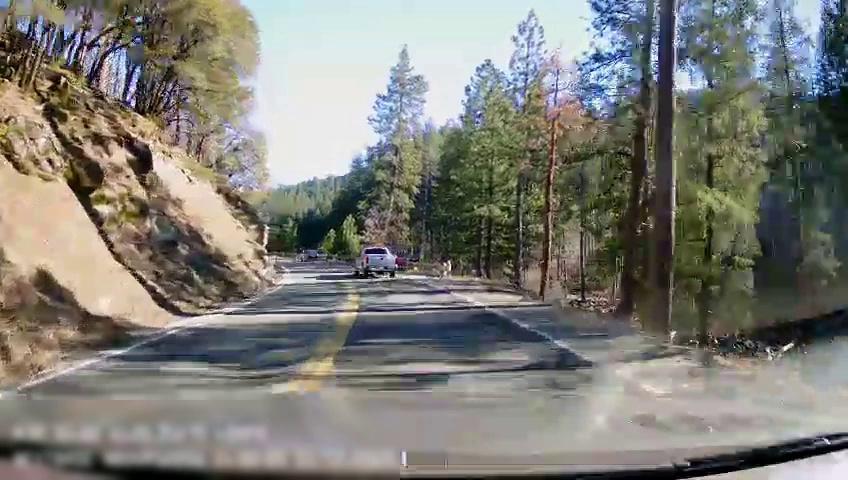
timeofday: Day
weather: Sunny
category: Drivable Space
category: Drivable Space
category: Vehicles | Truck
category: Vehicles | Car
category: Lanes | Opposite Lane
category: Lanes | Current Lane
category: Lanes | Opposite Lane
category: Lanes | Current Lane